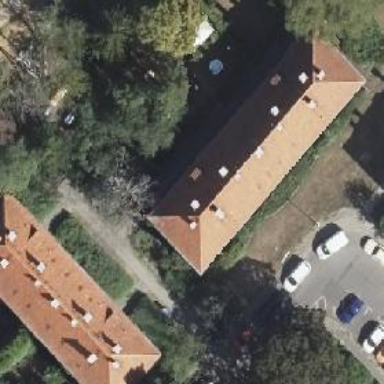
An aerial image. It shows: Apartment building with hipped roof.